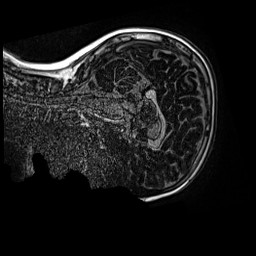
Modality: MP2RAGE
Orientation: sagittal
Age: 11
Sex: female
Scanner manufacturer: siemens
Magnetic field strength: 3 T
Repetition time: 4 s
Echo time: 0.00299 s